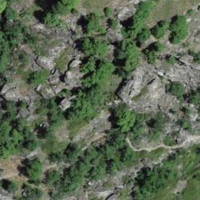
EUNIS habitat code: 32
Species observed at this site:
Onopordum acanthium
Prunus spinosa